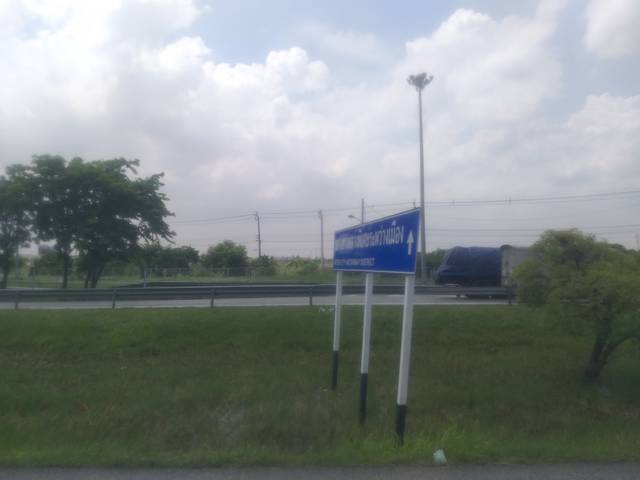
Region: Thailand
Coordinates: 13.732, 100.706